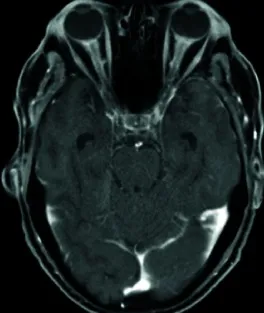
Brain MR, axial view.
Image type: radiology (mri)